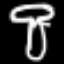
Label: mushroom